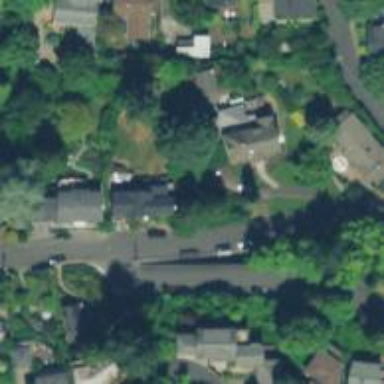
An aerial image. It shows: Residential road with sidewalk on the left side.